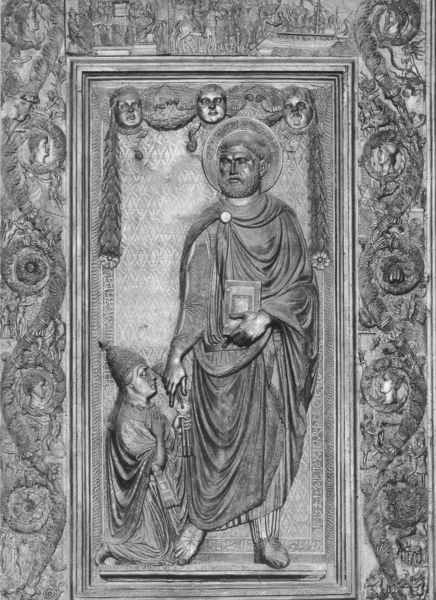
Titel: Bronzetür des Hauptportals von St. Peter
Künstler: Antonio Averlino
Standort: Rom, S. Pietro (EU - I - Latium)
Schlagwörter: hand, mann, umhang, blumen, köpfe, tür, muster, ornament, bart, gesichter, bibel, falten, halten, rahmen, stehen, stein, figur, geistlicher, gewand, drei, ranken, skulptur, relief, bischof, papst, fotografie, buch, schwarzweiß, knien, kardinal, schnitzerei, heiligenschein, nimbus, knieend, geistliche, heiliger, mitra, tiara, tunika, rosetten, stifter, masken, fibel, evangelist, se